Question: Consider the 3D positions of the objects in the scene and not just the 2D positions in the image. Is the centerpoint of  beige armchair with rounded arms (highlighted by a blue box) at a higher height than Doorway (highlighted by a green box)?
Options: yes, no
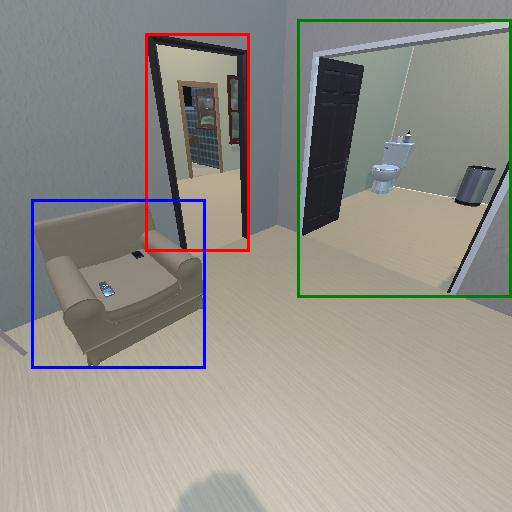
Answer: yes